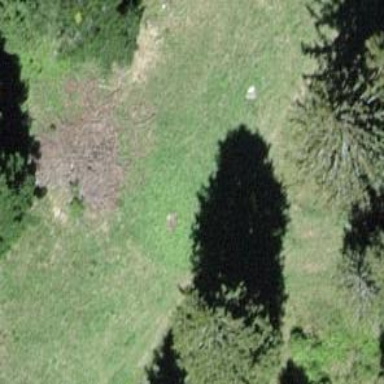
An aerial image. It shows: Needle-leaved tree in natural setting.